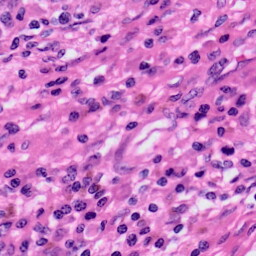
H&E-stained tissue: Skin